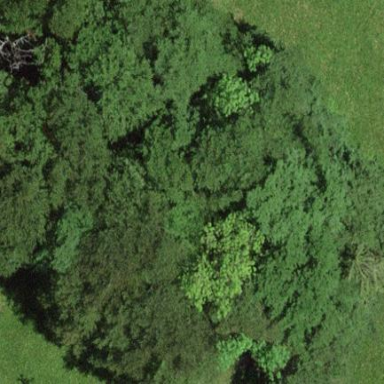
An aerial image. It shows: Forest area.